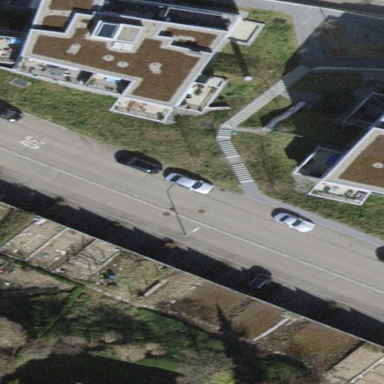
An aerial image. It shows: Group of garages.